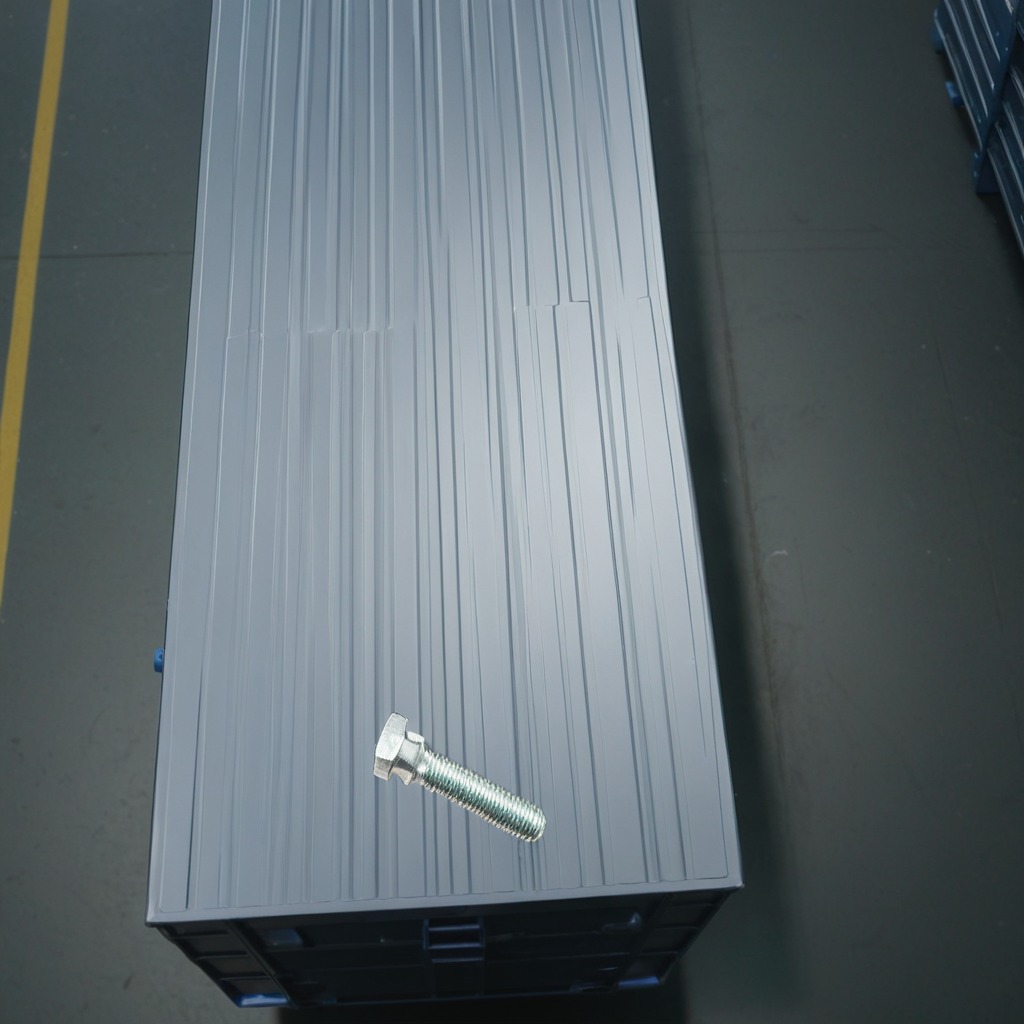
A metal screw is lying on the toolbox surface in an airplane hangar workshop.